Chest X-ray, AP view. Patient: 53 years old, sex F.
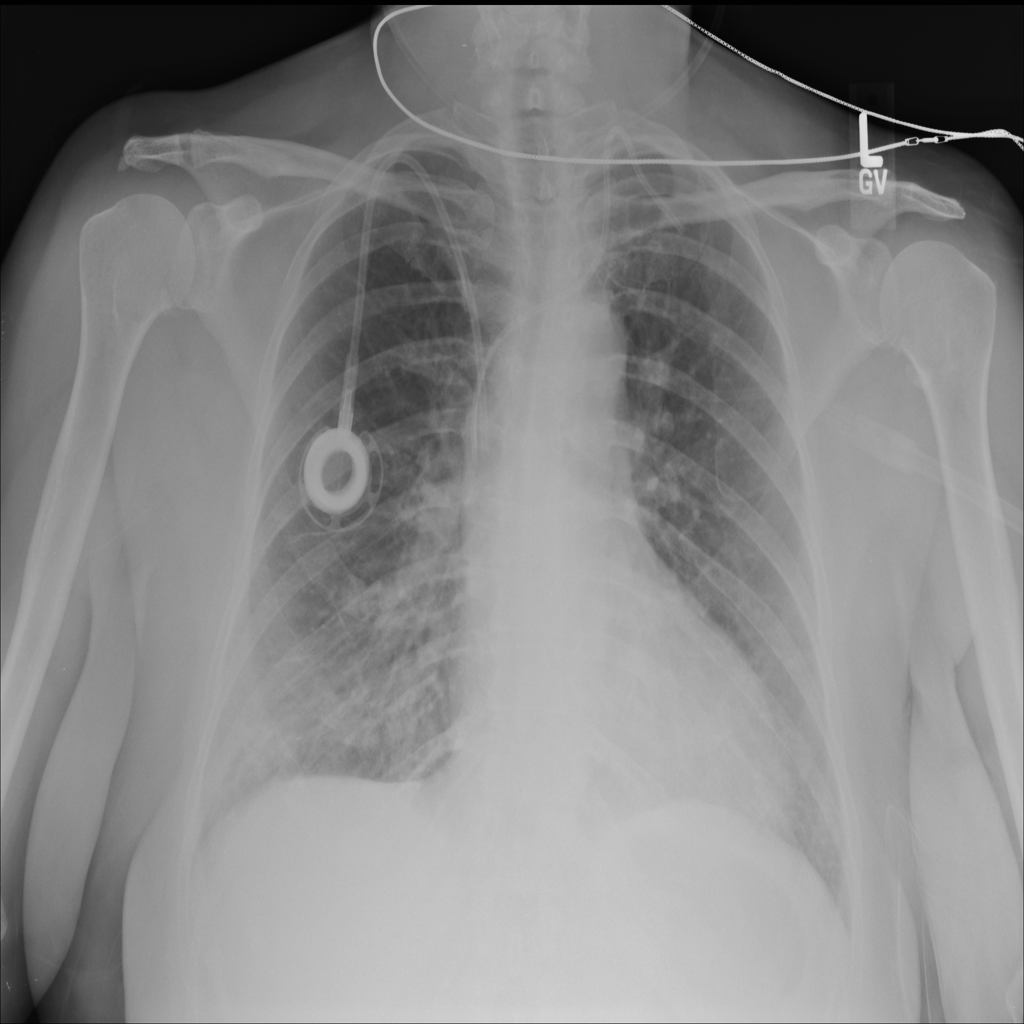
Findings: Infiltration